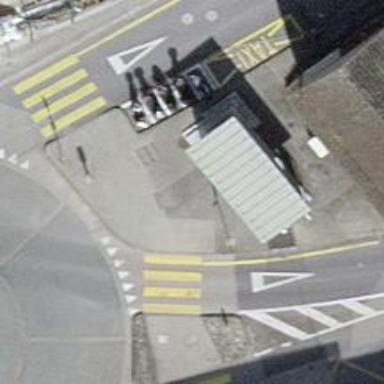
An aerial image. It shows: Kerb serving as barrier.